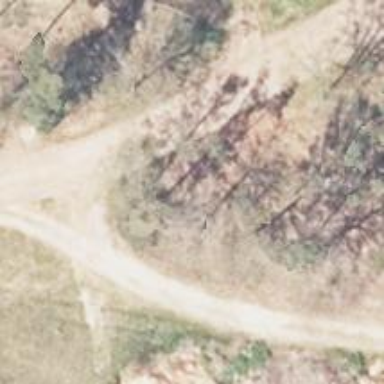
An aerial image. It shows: Track road with grade3 tracktype.